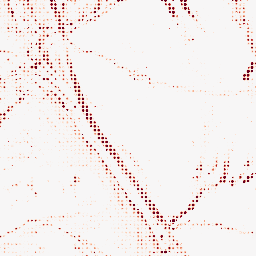
Category: morphological
Decomposition family: morphological_rect
Decomposition parameters: operation: opening
width: 10
height: 5
Upsampling method: sinc_blackman
Upsampling parameters: scale: 8
kernel_size: 4
Upsampling scale: 8